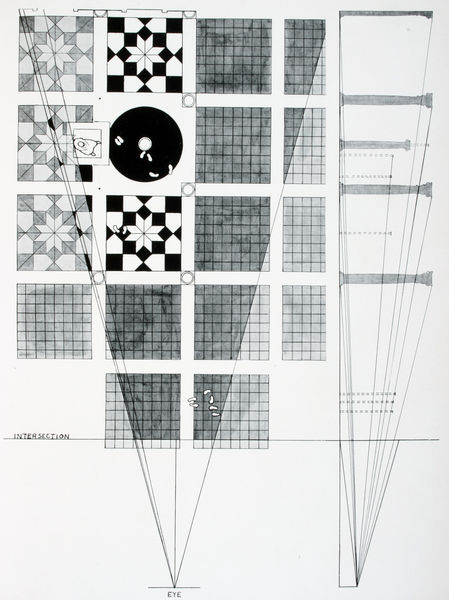
Titel: Rekonstruktion der Raumsituation in Piero della Francesca's Geißelung - Grundriss und Aufriss
Künstler: Piero della Francesca
Schlagwörter: dunkel, schatten, weiß, dreieck, blume, blumen, grau, hell, kariert, pfeiler, schwarz, skizze, säulen, zeichnung, karo, muster, ornament, architektur, felder, gitter, kirche, boden, auge, kontrast, kreis, perspektive, abstrakt, grafik, linien, figuren, kuppel, dekoration, symmetrie, gerade, ornamente, striche, flucht, rechtecke, punkte, wei, fussboden, palast, stern, strahlen, linie, kreuzung, zentralperspektive, scheibe, schnitt, schwarz weiss, sterne, fliesen, strahl, beschriftung, kacheln, mosaik, entwurf, schema, einlegearbeiten, quadrate, geometrisch, fluchtpunkt, kirchenraum, konstruktion, diagonale, plan, achse, pfeil, design, geometrie, kästchen, op art, quadrat, viereck, wiederholung, geraden, englisch, raster, mamor, grundriss, winkel, projektion, messung, mittig, blickachse, inersection, scheitelpunkt, schnittpunkt, vieleck, eye, blickfeld, lichtfall, post modern, ex, sichtfeld, intersektion